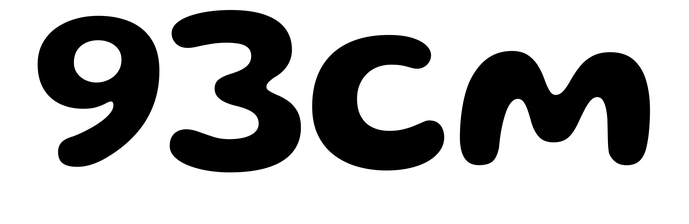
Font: Gluten_SemiBold